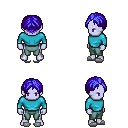
a pixel art fantasy rpg character, male body template, dark elf, purple skin, teal long-sleeve shirt, teal pants, blue parted hairstyle, white slippers, four views (front, back, left, right), 2x2 character sprite sheet, small pixel art, hard edges, no anti-aliasing